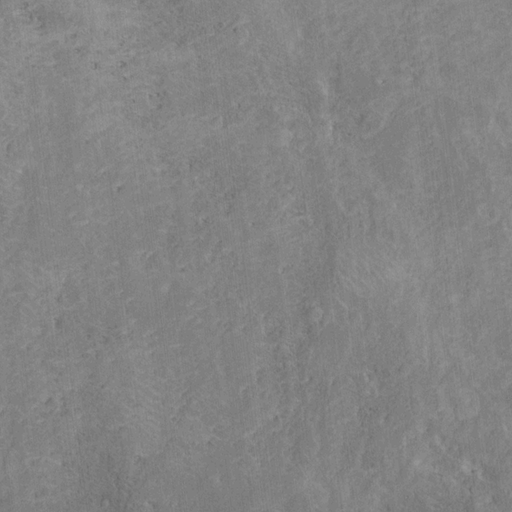
Classes present: Background